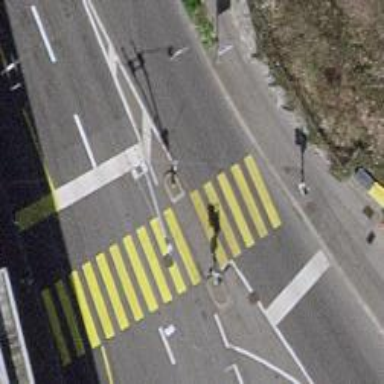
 with bus lane on the right. It also has trolley wires for public transportation."